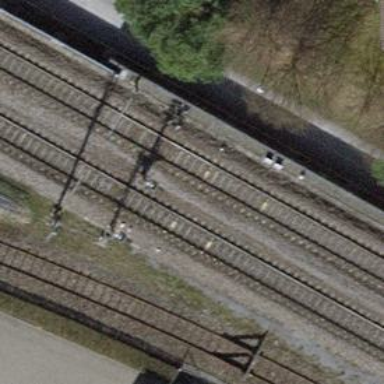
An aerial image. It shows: Railway signal.